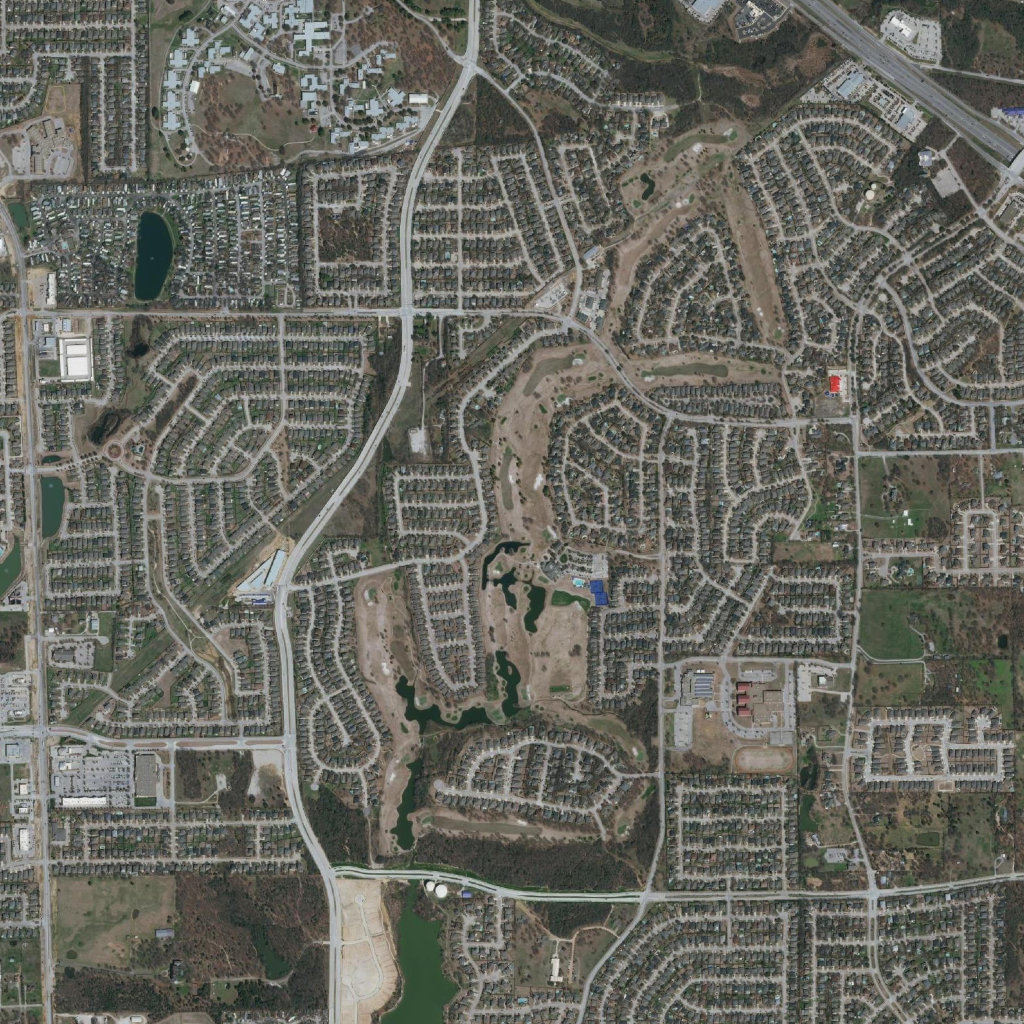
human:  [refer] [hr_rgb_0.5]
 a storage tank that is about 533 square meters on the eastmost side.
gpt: <box>[[84, 18, 85, 19, 0]]</box>